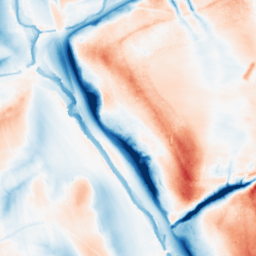
Category: classical
Decomposition family: gaussian_anisotropic
Decomposition parameters: sigma_x: 20
sigma_y: 5
Upsampling method: bicubic
Upsampling parameters: scale: 2
Upsampling scale: 2